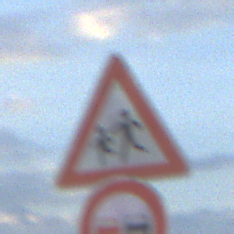
Verkehrszeichen: KinderRechts
Zusatzzeichen unten: Ueberholverbot
Umgebung: Outdoor, Nature
Tageszeit: SunriseSunset
Wetter: PartlyCloudy
Licht: Natural
Jahreszeit: NotSpecified
Kontrast: LowContrast